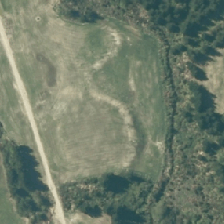
Land cover: high_producing_grassland